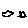
Label: cloud